Interaction volume radius: 5 \u00c5
Interaction volume height: 45 \u00c5
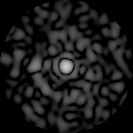
Disorder parameter: 0.8716